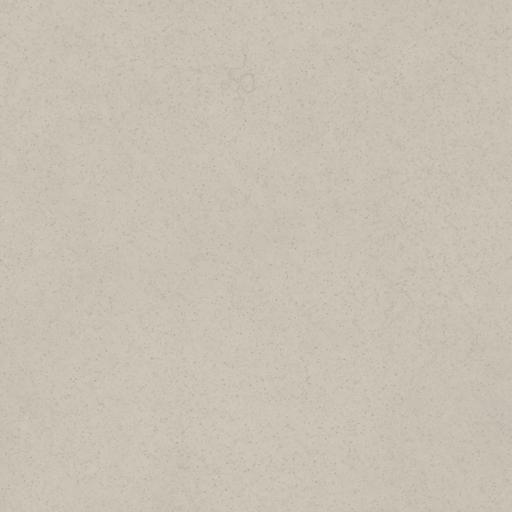
Tags: clean metal nickel shiny